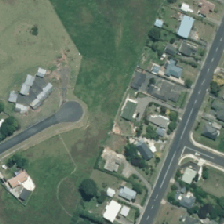
Land cover: urban_parkland